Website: apple
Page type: billing-address
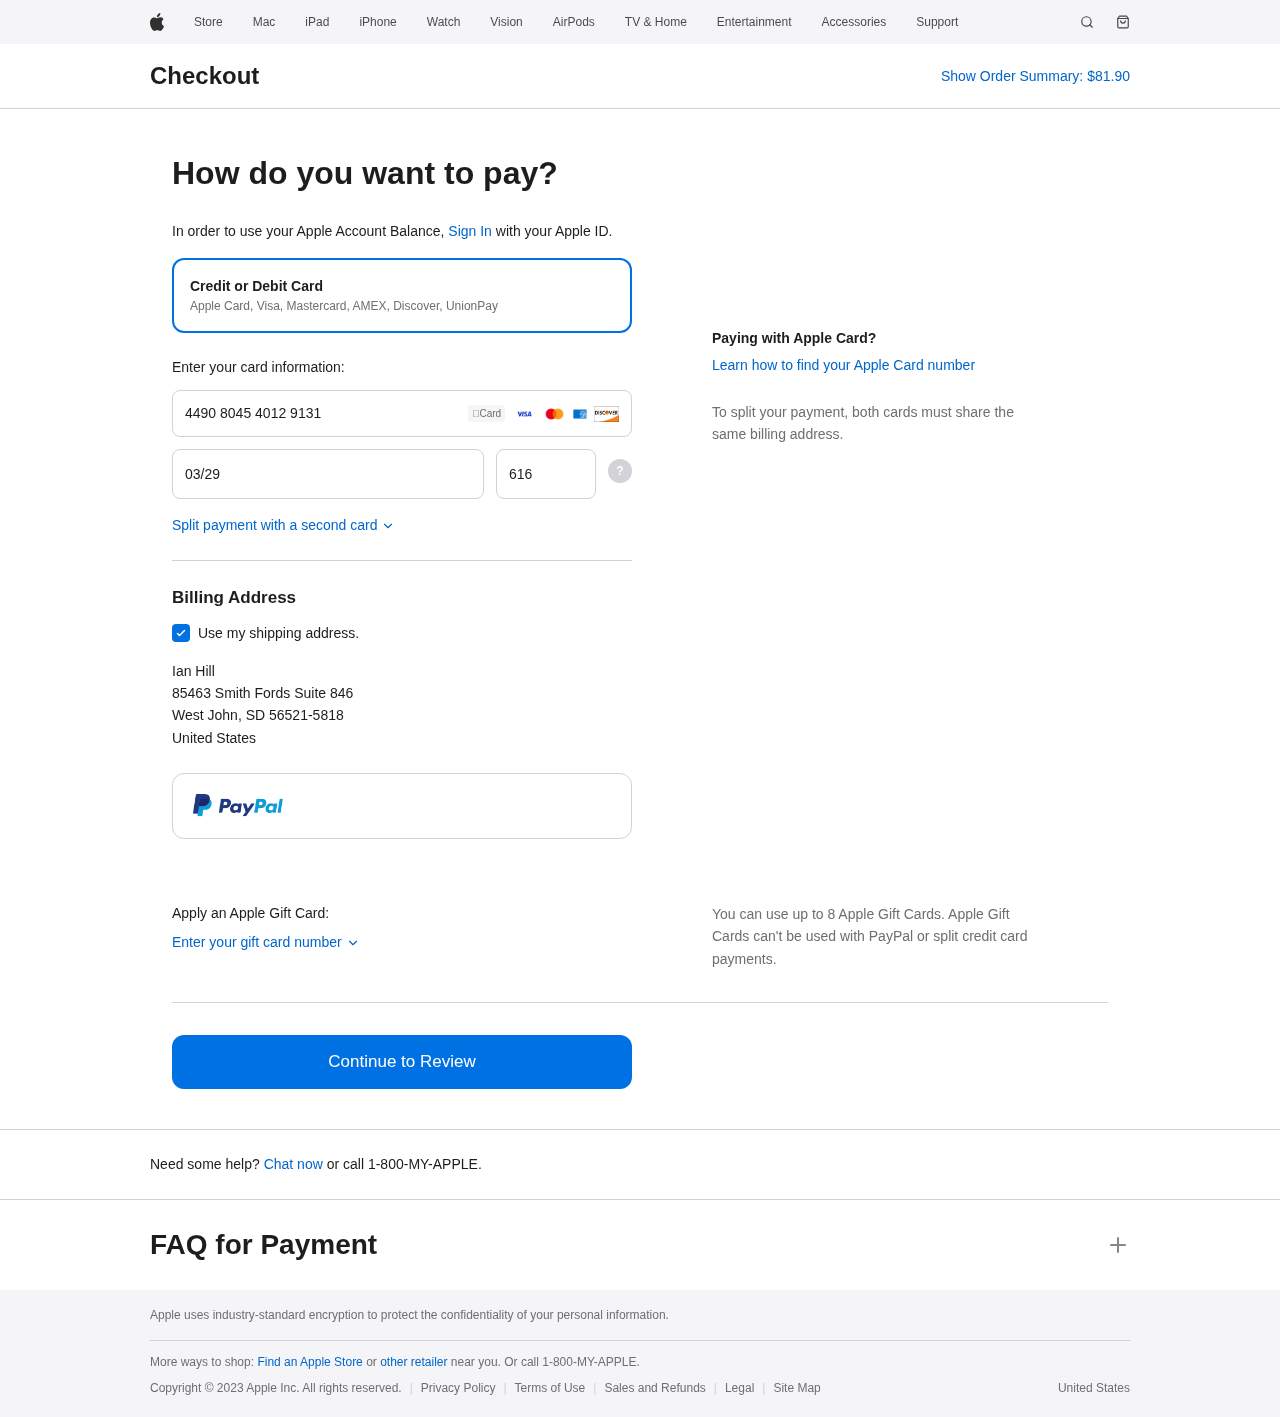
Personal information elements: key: PII_CARD_CVV
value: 616
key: PII_CARD_EXPIRY
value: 03/29
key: PII_CARD_NUMBER
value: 4490 8045 4012 9131
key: PII_CITY
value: West John
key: PII_COUNTRY
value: United States
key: PII_FULLNAME
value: Ian Hill
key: PII_POSTCODE_FULL
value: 56521-5818
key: PII_STATE_ABBR
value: SD
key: PII_STREET
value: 85463 Smith Fords Suite 846
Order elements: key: ORDER_TOTAL
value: $81.90